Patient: sex M, age 55
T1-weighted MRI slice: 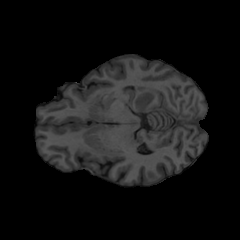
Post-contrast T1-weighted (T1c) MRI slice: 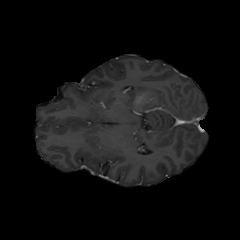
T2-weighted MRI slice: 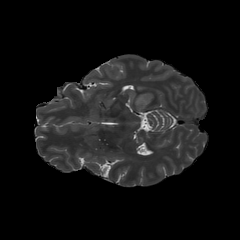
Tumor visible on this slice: yes
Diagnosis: Glioblastoma, IDH-wildtype
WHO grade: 4